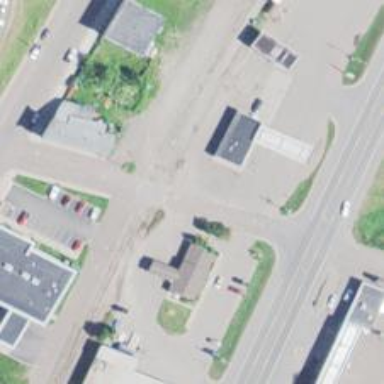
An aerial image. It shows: Convenience shop.